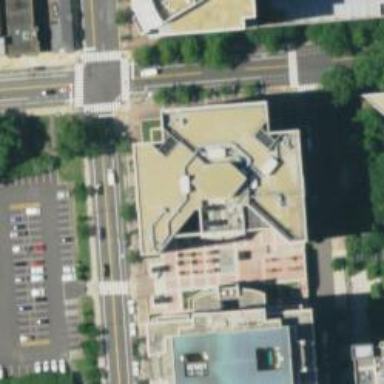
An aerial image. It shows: Government building used as prison.